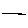
Label: line